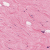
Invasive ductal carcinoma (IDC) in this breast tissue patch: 0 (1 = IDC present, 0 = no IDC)